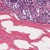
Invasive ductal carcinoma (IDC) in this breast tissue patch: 0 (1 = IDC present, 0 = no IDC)